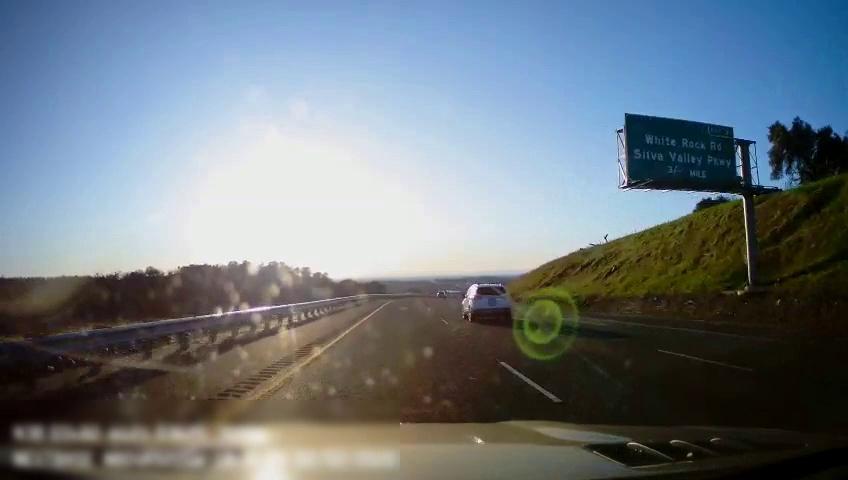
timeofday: Day
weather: Sunny
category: Drivable Space
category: Vehicles | SUV
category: Vehicles | Car
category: Lanes | Current Lane
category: Lanes | Current Lane
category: Lanes | Alternate Lane
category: Lanes | Alternate Lane
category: Traffic | Signs